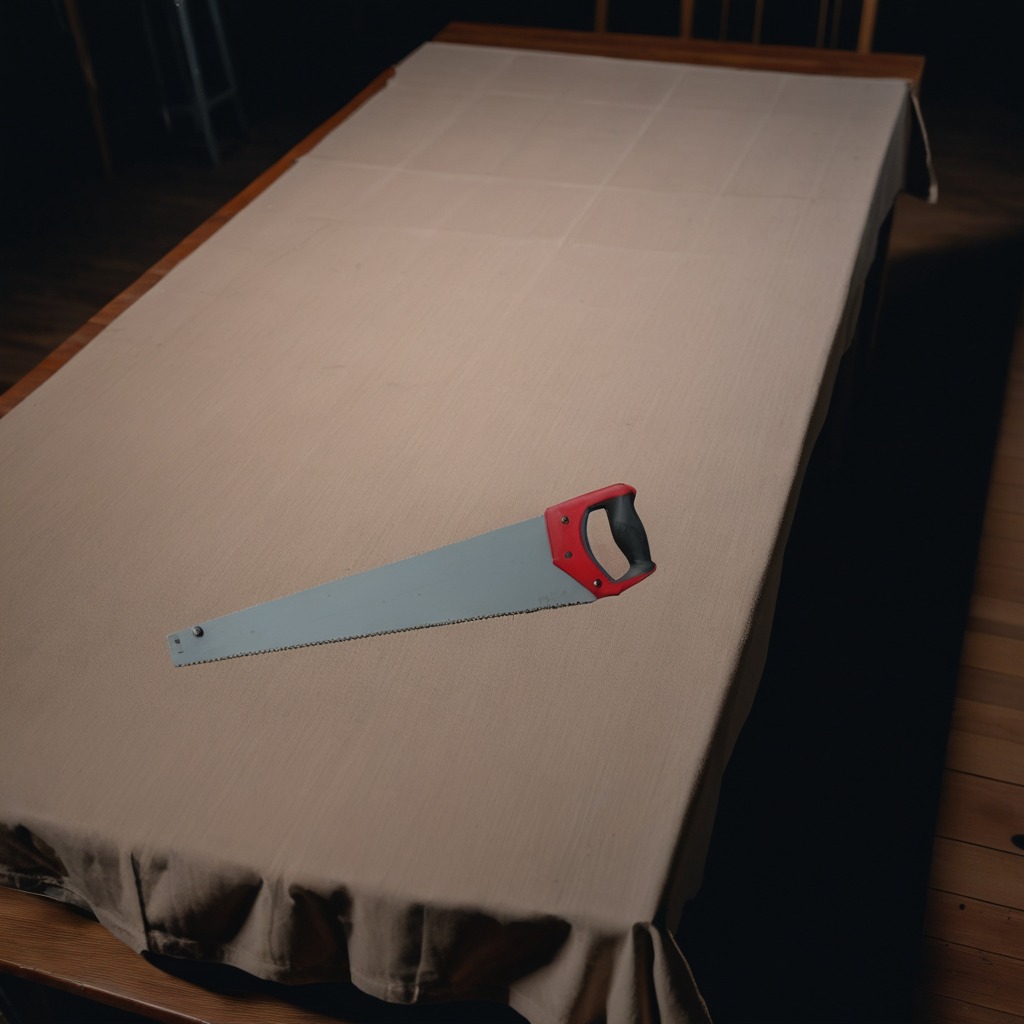
A metal saw lies on a wooden table inside a workshop at night.